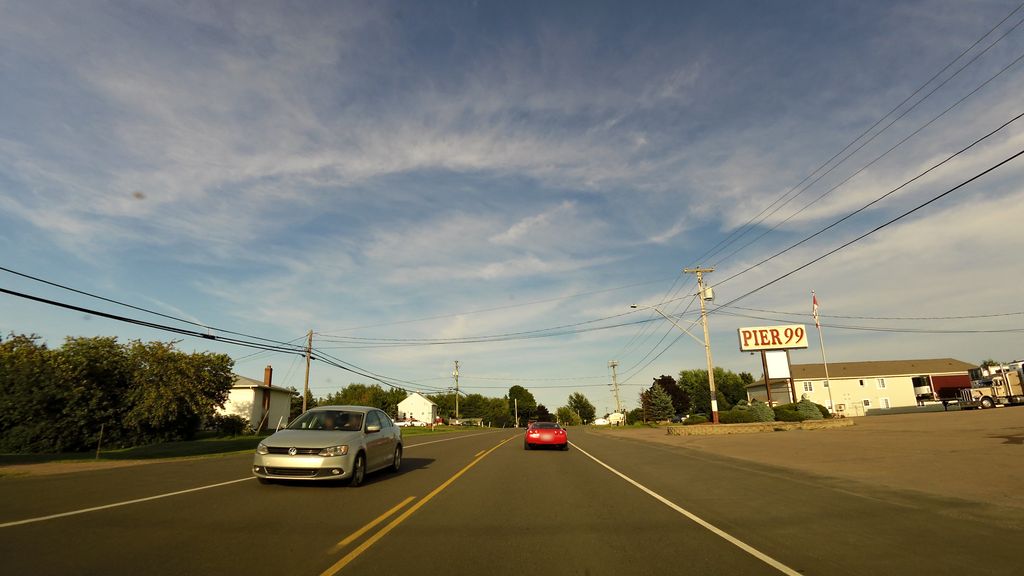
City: charlottetown